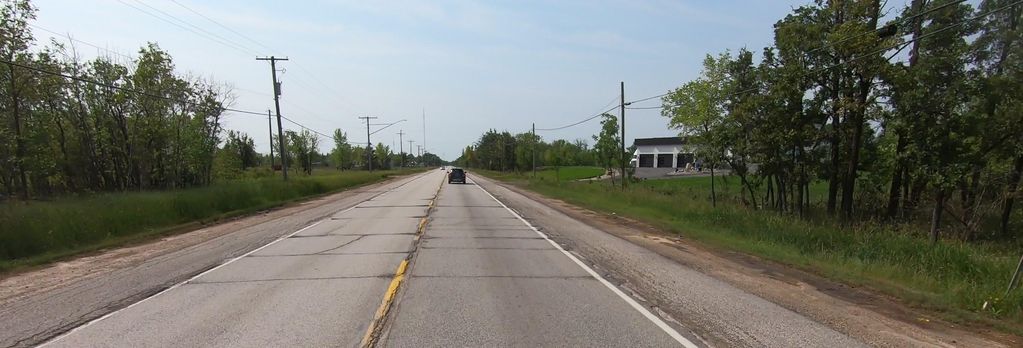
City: winnipeg